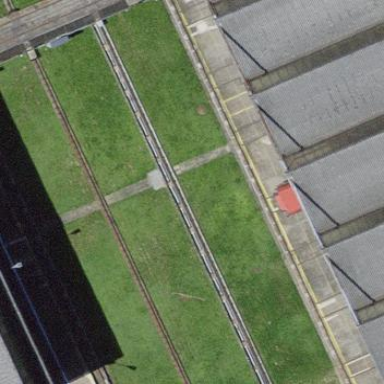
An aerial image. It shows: Traverser railway in service yard.